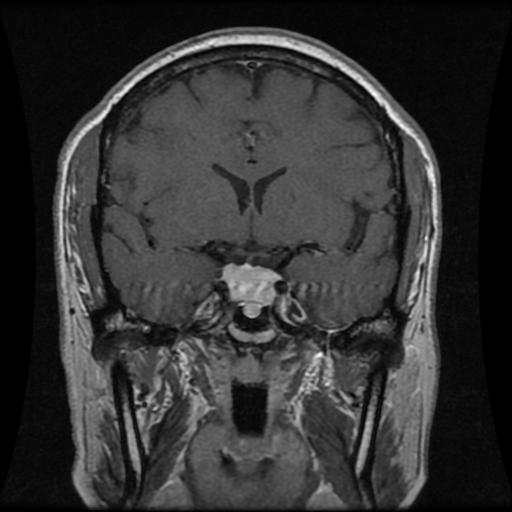
Label: pituitary